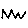
Label: zigzag